Question: I wanna make sure that this drop-down menu with suggested results is displayed when I enter something into search field.

Here is my script (not for Google search) which doesn't work:
'''
suggestions = driver.find_element_by_xpath('/html/body/div[6]')
print suggestions.get_attribute('display') # >>>None
if suggestions == "block":
print "Suggestions are displayed!"
else:
print "Suggestions aren't displayed!"
'''
How I understand I have to check that attribute "display" is is "block". If it's "none" it means that drop-down menu isn't displayed.
HTML code of menu with suggested results:
'''
<div style="display: block; position: absolute; width: 237px; top: 270px; left: 186px;" class="ac_results">
<ul style="max-height: 180px; overflow: auto;">
<li class="ac_even ac_over">Elen<strong>a</strong> J<strong>a</strong>mes De<strong>a</strong>n</li>
<li class="ac_odd">Ellie portnov T<strong>a</strong>r<strong>a</strong></li>
<li class="ac_even">Elen<strong>a</strong> Q<strong>A</strong></li>
<li class="ac_odd">Jessy J<strong>a</strong>mes</li>
<li class="ac_even">J<strong>a</strong>mes HotStuff De<strong>a</strong>n</li>
<li class="ac_odd">j<strong>a</strong>mess b<strong>a</strong>g de<strong>a</strong>n</li>
<li class="ac_even">J<strong>a</strong>mes Hotstuff De<strong>a</strong>n</li>
<li class="ac_odd">j<strong>a</strong>mes cool De<strong>a</strong>n</li>
<li class="ac_even">J<strong>a</strong>smin1 Gurusw<strong>a</strong>mi1</li>
<li class="ac_odd">j<strong>a</strong>mes hotguy de<strong>a</strong>n</li>
</ul>
</div>
'''
My code:
'''
suggestions = driver.find_element_by_xpath('/html/body/div[6]')
if suggestions.is_displayed():
print "Suggestions are displayed!"
else:
print "Suggestions aren't displayed!"
'''
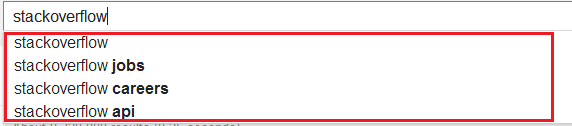
Answer: 1. Attribute is called style
2. You can use is_displayed() WebElement's method. It returns True, if element is displayed
3. You can use expected conditions. Here's an example.
4. Your code is simply wrong. suggestions = driver.find_element_by_xpath('/html/body/div[6]')
style = suggestions.get_attribute('style')
if 'block' in style:
print "Suggestions are displayed!"
else:
print "Suggestions aren't displayed!"
This can help, but better use number 3 ;)
As it takes some time to render the needed element, it is a good practice to use waits. Info's <URL>
You can use this code:
'''
from selenium.webdriver.common.by import By
from selenium.webdriver.support import expected_conditions as EC
from selenium.webdriver.support.ui import WebDriverWait
WebDriverWait(driver, 5).until(
EC.visibility_of_element_located((By.XPATH, '/html/body/div[6]')),
"Element was not displayed after 5 seconds")
'''
If element's visibility is not critical you can use try-except block